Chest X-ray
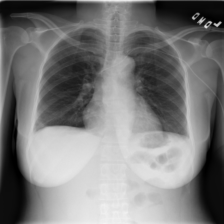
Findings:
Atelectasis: negative
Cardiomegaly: negative
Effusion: negative
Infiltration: negative
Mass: negative
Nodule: negative
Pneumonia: negative
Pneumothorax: negative
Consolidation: negative
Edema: negative
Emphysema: negative
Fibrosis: negative
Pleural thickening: negative
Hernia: negative